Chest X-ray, AP view. Patient: 25 years old, sex F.
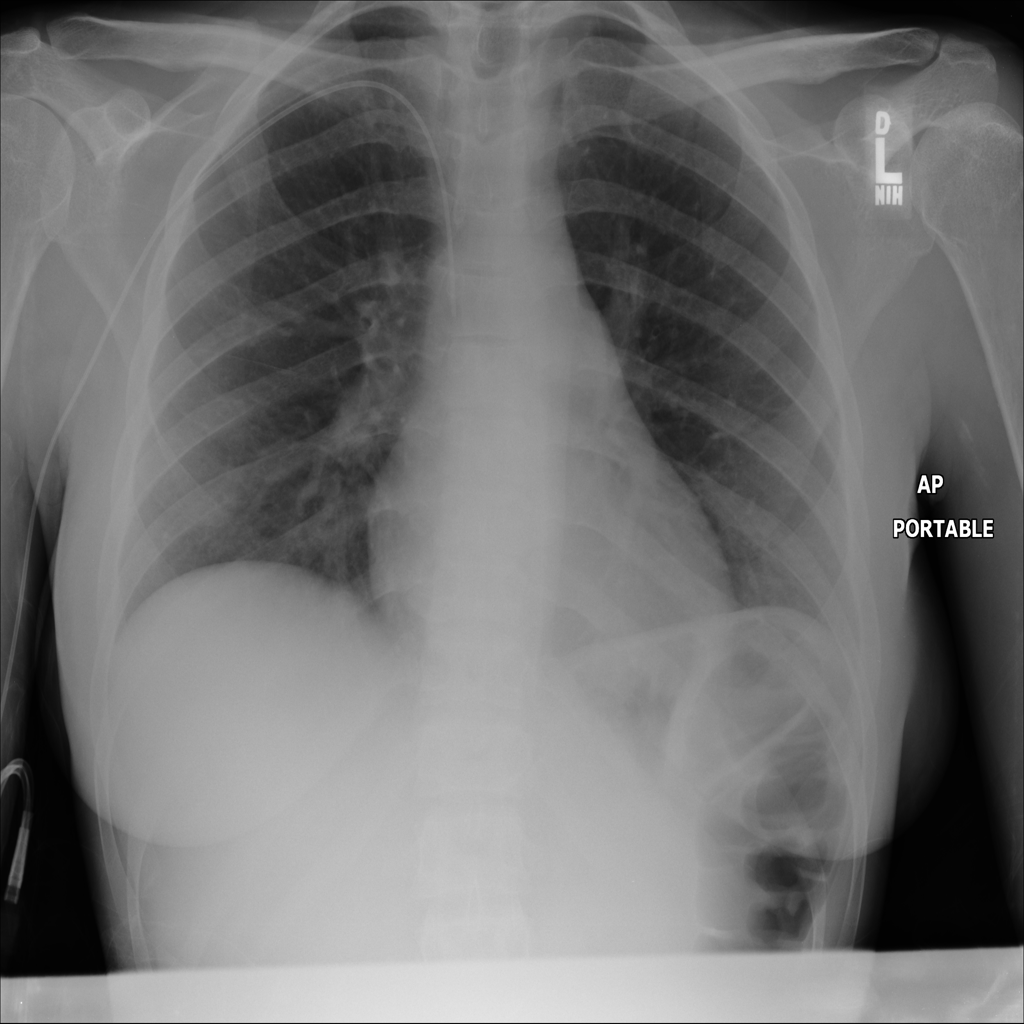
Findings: No Finding